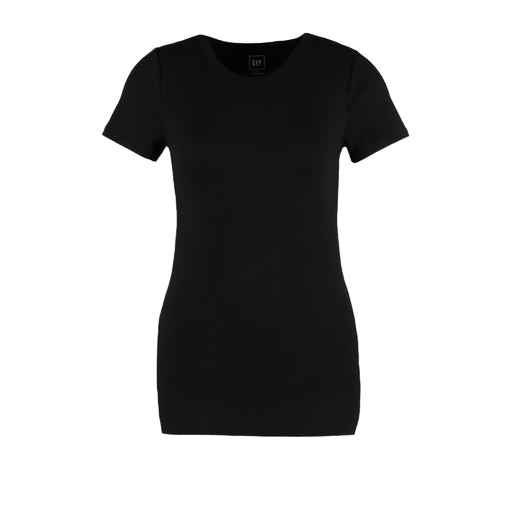
black fitted tee, black fitted t-shirt, slim fitted black t-shirt, white background